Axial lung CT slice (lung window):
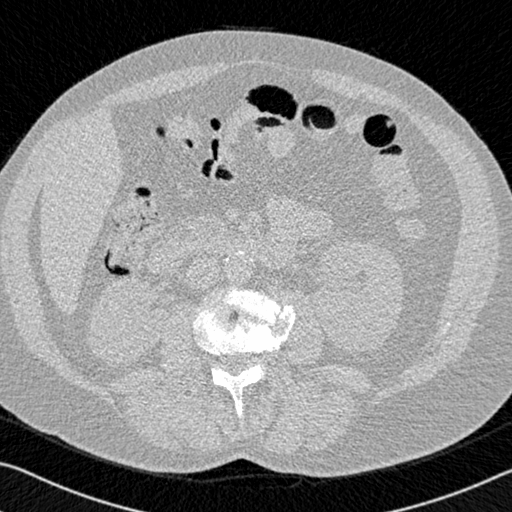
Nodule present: no